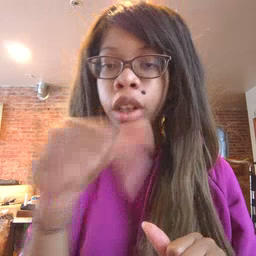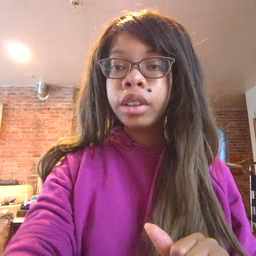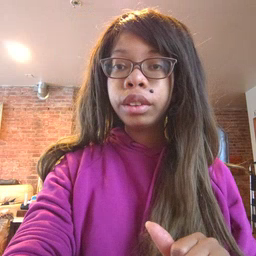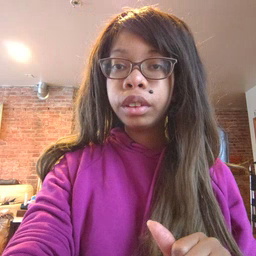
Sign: nose